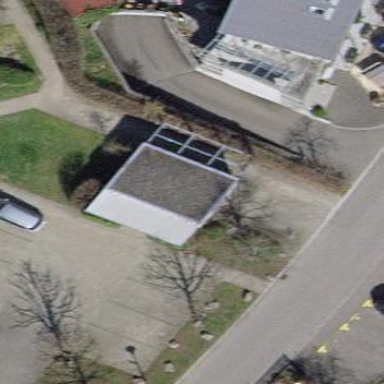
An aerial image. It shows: View of roof of building.